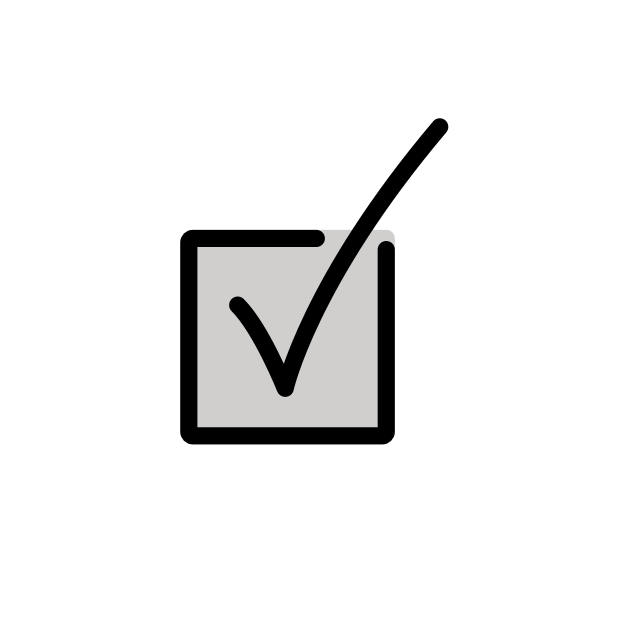
check box with check